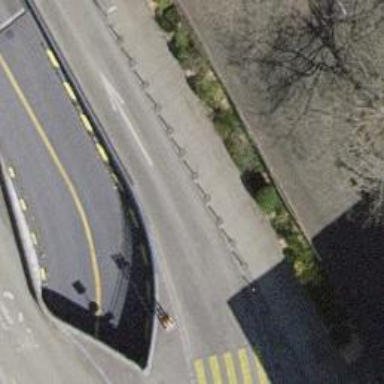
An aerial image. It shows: Bollard.